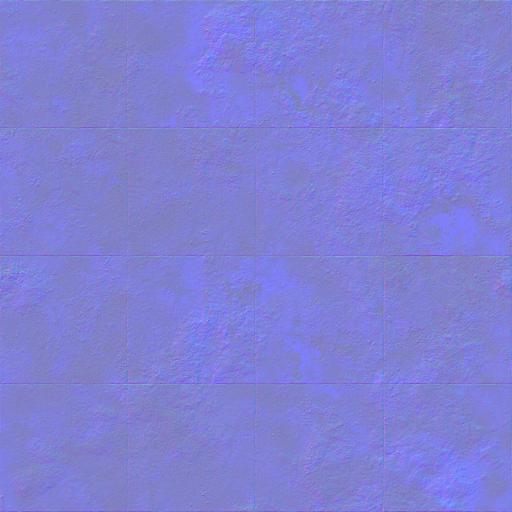
bunker concrete dark gray green mold tiled tiles